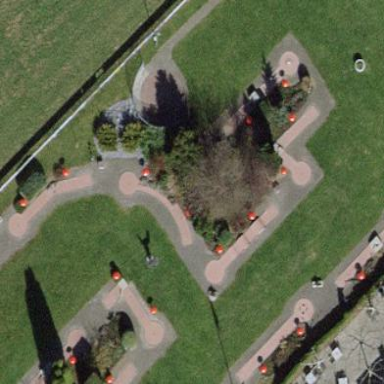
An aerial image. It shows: Miniature golf course.